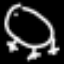
Label: frog